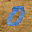
Label: 0